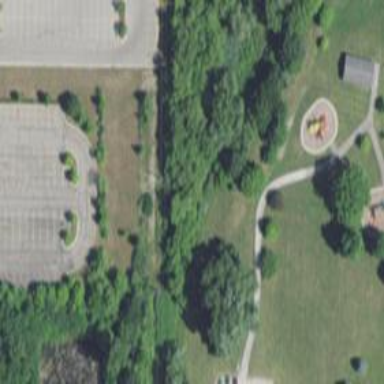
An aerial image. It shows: Path.